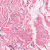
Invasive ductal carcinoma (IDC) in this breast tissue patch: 0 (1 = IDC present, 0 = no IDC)